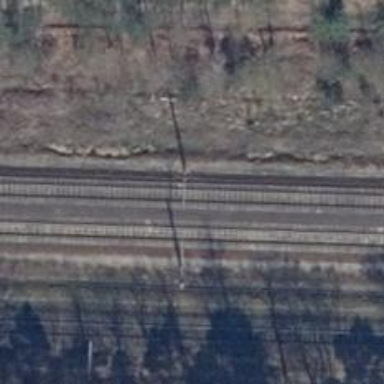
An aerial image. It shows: Railway milestone with catenary mast.